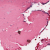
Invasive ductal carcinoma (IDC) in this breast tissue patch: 0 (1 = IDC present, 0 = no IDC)